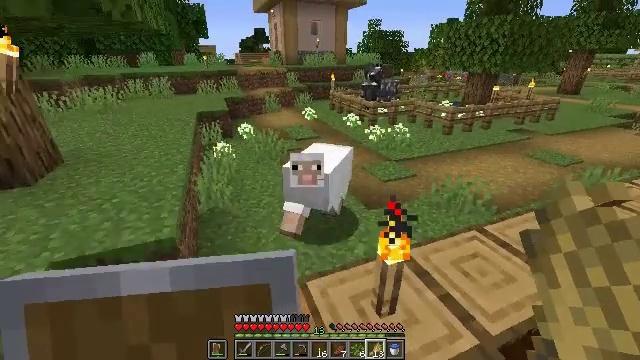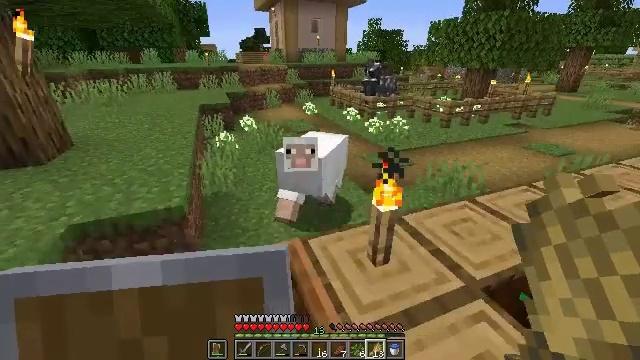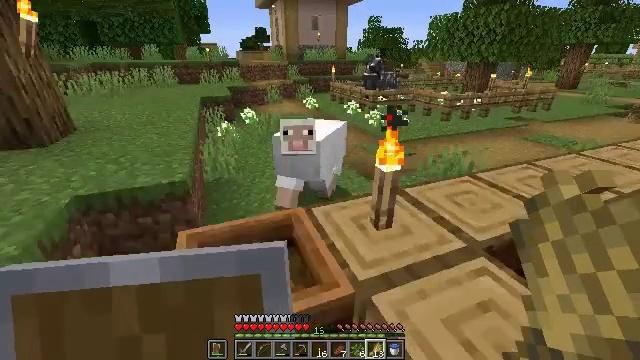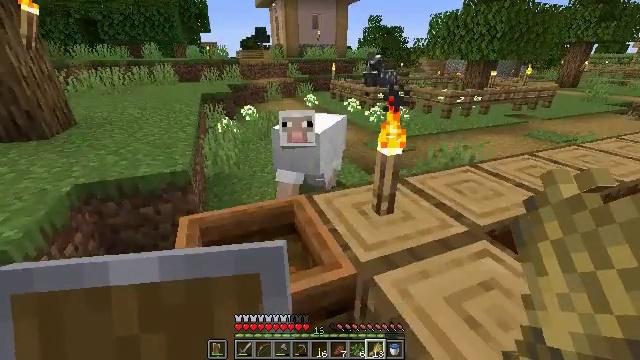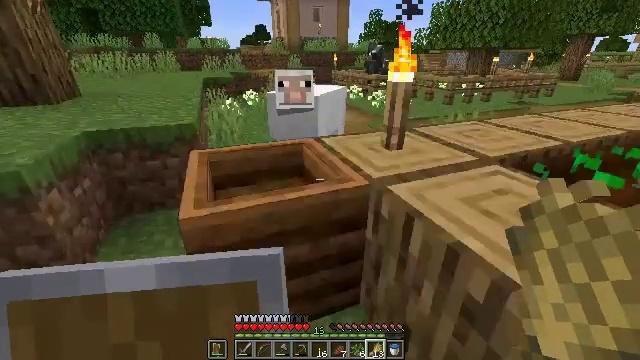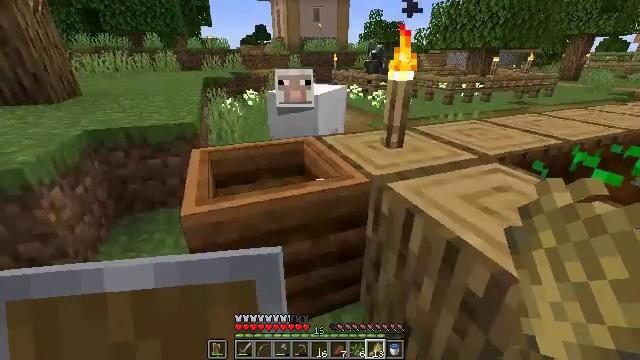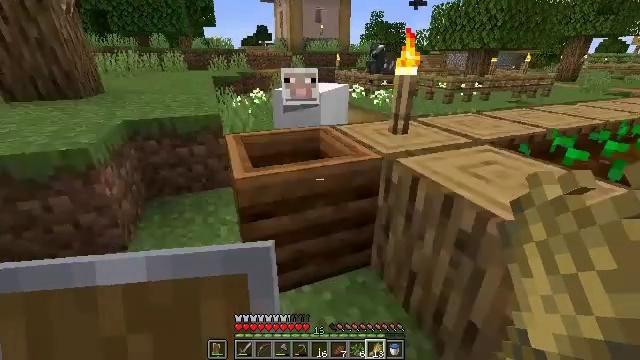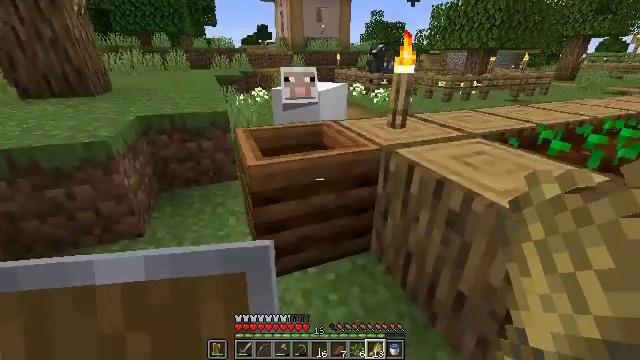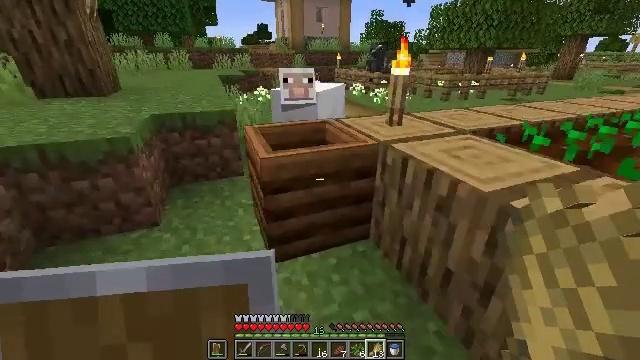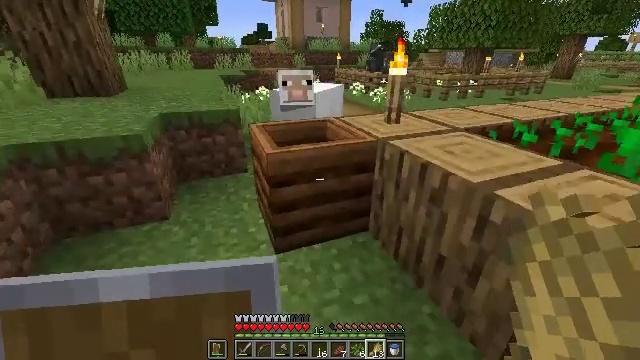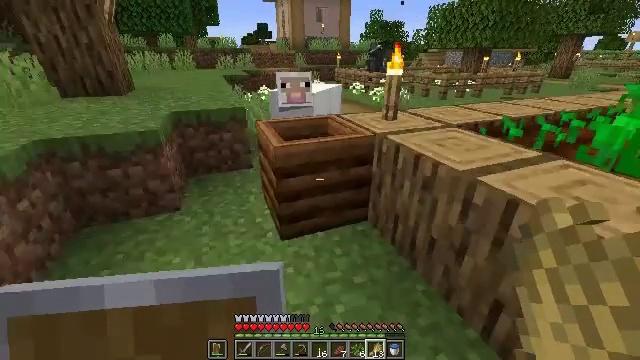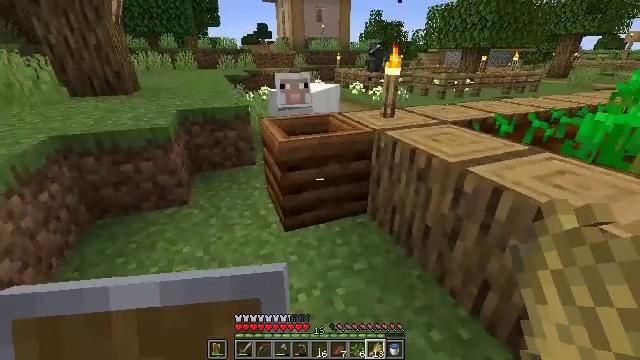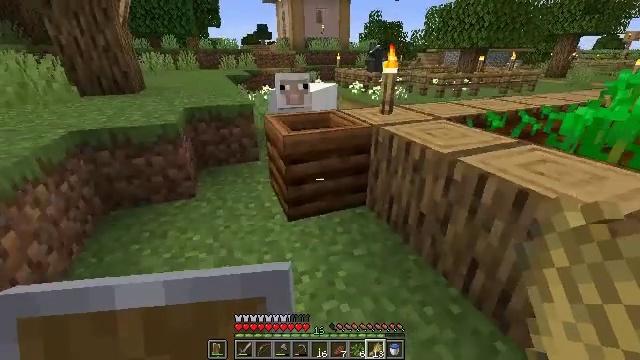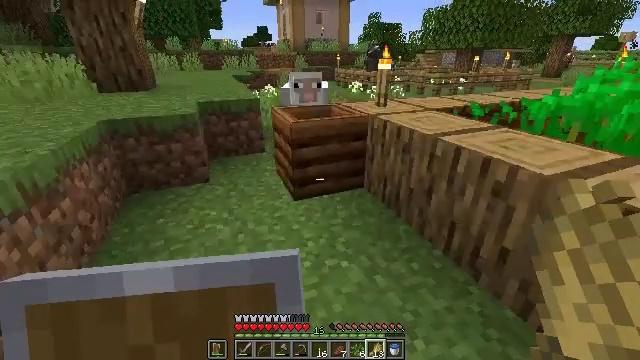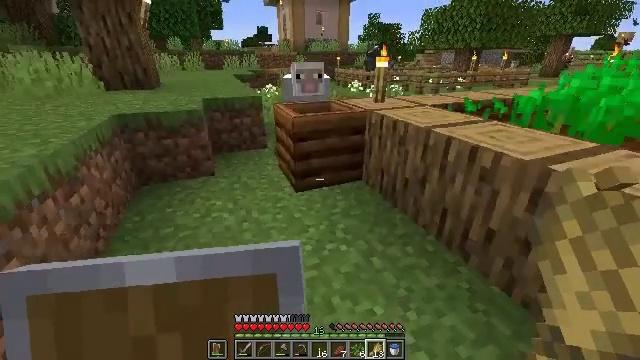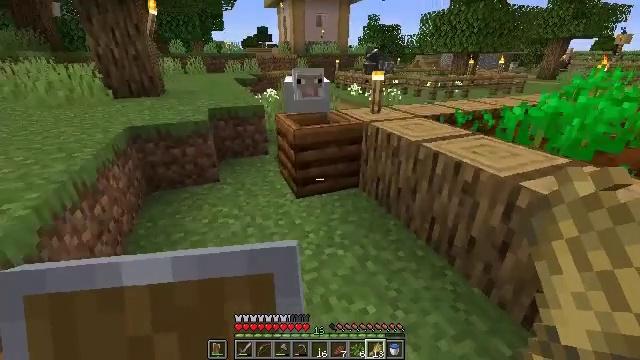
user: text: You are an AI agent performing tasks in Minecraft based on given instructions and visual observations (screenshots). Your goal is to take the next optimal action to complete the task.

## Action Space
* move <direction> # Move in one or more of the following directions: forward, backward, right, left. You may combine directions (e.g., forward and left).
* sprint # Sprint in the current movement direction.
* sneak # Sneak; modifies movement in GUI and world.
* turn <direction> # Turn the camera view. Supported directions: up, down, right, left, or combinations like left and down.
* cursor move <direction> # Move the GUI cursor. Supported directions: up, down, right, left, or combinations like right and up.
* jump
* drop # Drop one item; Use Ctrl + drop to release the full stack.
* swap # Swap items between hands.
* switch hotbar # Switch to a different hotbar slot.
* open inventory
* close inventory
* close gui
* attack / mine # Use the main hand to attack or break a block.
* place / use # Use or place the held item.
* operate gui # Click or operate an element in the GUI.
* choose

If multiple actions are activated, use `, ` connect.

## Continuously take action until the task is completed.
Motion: motion action
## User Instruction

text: Break the sugar cane.
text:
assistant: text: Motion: move back and move left
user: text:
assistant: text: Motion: move back and move left
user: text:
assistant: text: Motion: move back and move left
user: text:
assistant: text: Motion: move back and move left
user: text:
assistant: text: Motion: move back and move left
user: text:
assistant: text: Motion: move back
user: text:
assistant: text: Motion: move back
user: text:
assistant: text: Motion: move back
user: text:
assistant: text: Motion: move back
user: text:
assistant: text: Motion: move back
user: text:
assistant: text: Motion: move back
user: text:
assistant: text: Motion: move back
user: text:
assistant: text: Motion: move back
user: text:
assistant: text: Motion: move back
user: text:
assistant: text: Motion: move back, jump
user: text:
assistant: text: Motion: move back, jump
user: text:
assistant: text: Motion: move back, jump
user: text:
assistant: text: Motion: move back
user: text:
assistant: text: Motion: move back
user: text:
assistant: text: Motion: move back
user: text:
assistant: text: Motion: move back
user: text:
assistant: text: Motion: move back
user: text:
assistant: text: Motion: move back
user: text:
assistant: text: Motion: move back and move right
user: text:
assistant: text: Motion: move back and move right
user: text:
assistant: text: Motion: move back and move right
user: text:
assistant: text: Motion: move back and move right
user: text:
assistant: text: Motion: move back and move right, turn right and down
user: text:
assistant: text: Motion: move back and move right, turn right
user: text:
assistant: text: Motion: move right, turn right